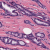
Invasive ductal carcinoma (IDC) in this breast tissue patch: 1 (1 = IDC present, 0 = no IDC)